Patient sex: F
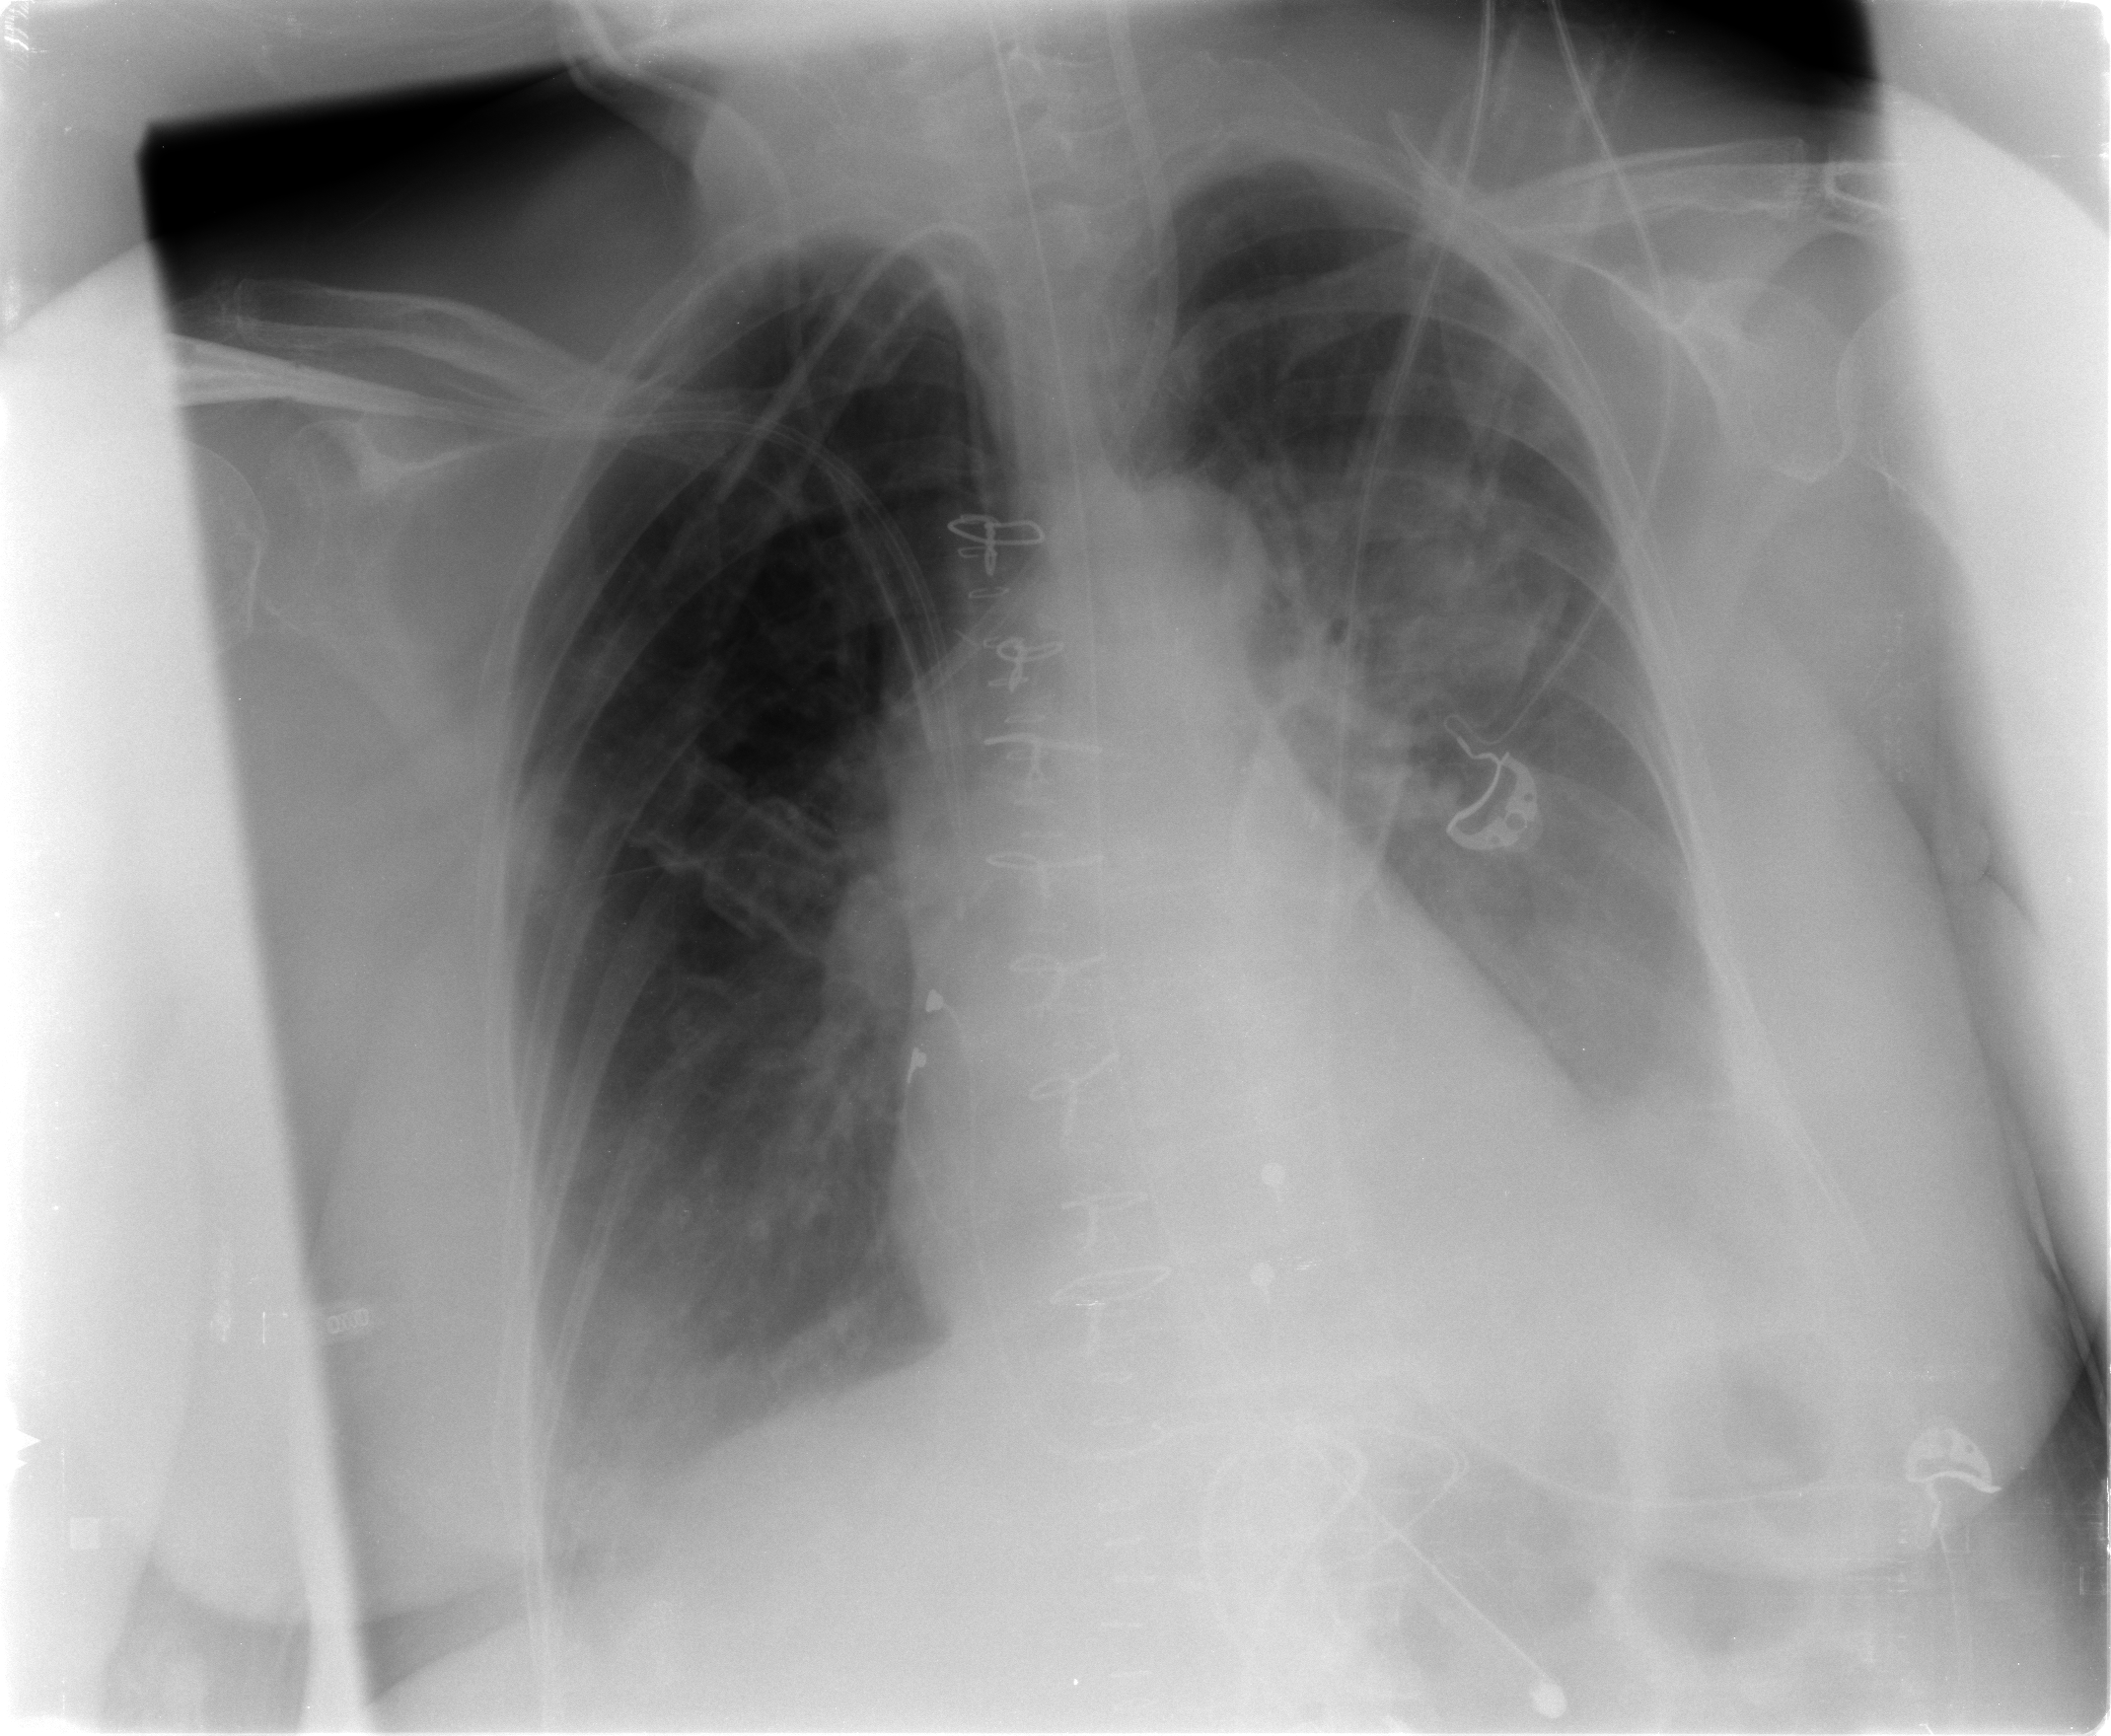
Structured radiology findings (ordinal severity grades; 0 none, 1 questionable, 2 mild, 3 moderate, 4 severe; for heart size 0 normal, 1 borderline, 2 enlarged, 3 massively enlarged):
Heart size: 0
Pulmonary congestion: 0
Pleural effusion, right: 1
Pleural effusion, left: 2
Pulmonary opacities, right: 0
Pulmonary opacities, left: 0
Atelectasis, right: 2
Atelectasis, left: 2